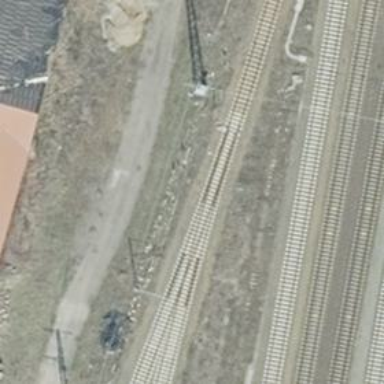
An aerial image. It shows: Railway switch.